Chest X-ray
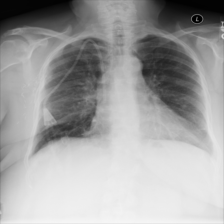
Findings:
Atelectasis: negative
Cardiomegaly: negative
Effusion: negative
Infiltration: negative
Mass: negative
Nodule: negative
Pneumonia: negative
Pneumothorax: negative
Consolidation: negative
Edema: negative
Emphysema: negative
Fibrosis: negative
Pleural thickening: negative
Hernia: negative